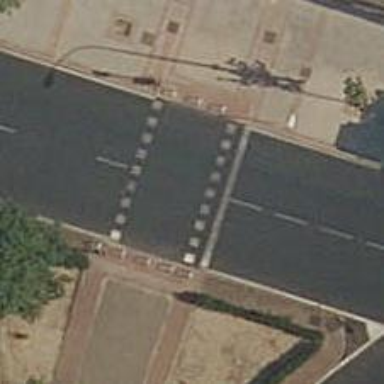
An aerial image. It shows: Zebra crossing with traffic signals.